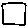
Label: square